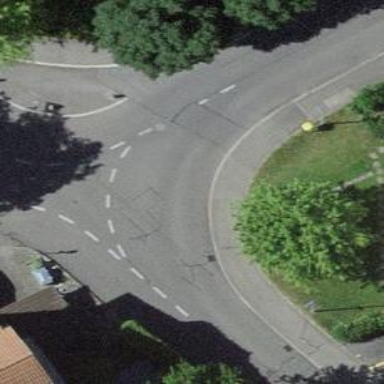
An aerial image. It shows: Post box is visible.